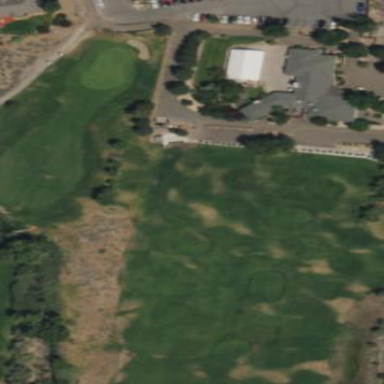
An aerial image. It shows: Rough grassy area used for golf.